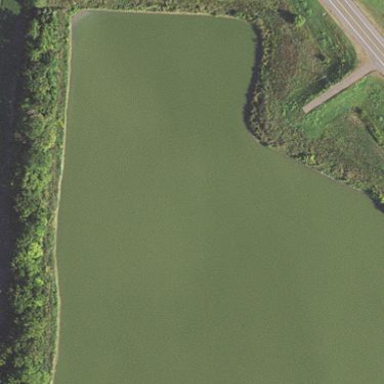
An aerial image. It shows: Serene pond surrounded by nature.